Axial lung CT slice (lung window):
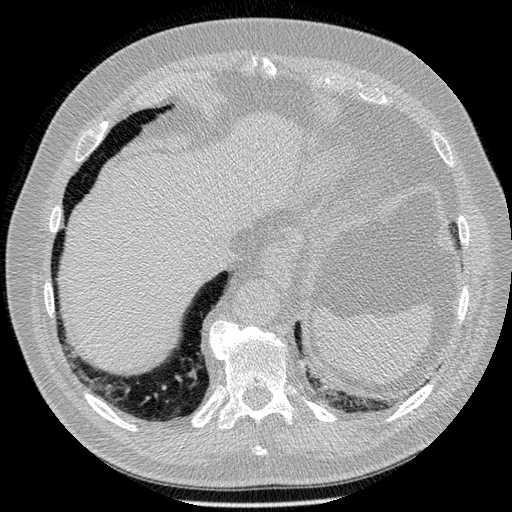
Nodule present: no